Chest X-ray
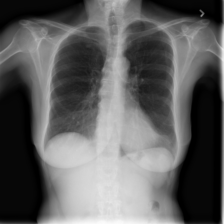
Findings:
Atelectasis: negative
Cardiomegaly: negative
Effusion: negative
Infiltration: negative
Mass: negative
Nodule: negative
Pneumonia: negative
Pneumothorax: negative
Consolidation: negative
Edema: negative
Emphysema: negative
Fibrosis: negative
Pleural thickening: negative
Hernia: negative